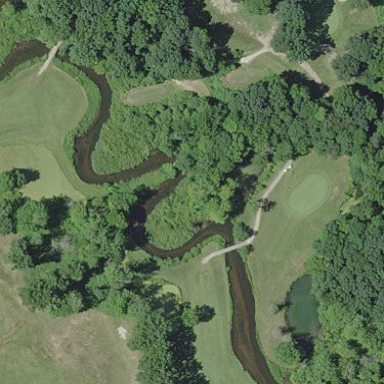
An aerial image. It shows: Water hazard on golf course. The hazard is natural water feature.